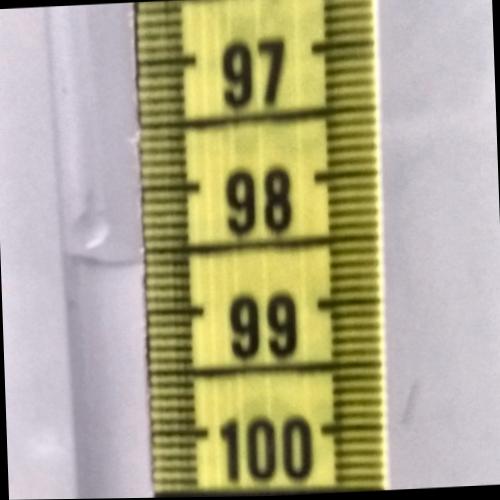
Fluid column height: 98.6 cm